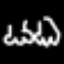
Label: frog